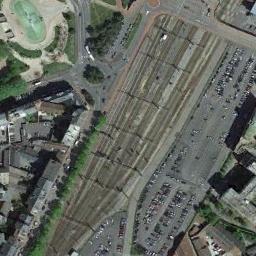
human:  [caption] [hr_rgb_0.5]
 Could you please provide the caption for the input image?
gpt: The railway station is next to some trees and parking lot .

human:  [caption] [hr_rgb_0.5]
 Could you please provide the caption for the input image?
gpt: There is a fully equipped railway station in the suburbs .

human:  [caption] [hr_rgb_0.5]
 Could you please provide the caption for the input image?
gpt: The railway station with lots of railways is between a parking lot and a square .

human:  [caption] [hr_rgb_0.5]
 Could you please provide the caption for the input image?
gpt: There are many buildings of different shapes beside the railway station .

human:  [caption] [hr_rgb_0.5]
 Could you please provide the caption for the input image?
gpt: There are many cars on the parking lot beside the railway station .